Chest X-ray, PA view. Patient: 30 years old, sex F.
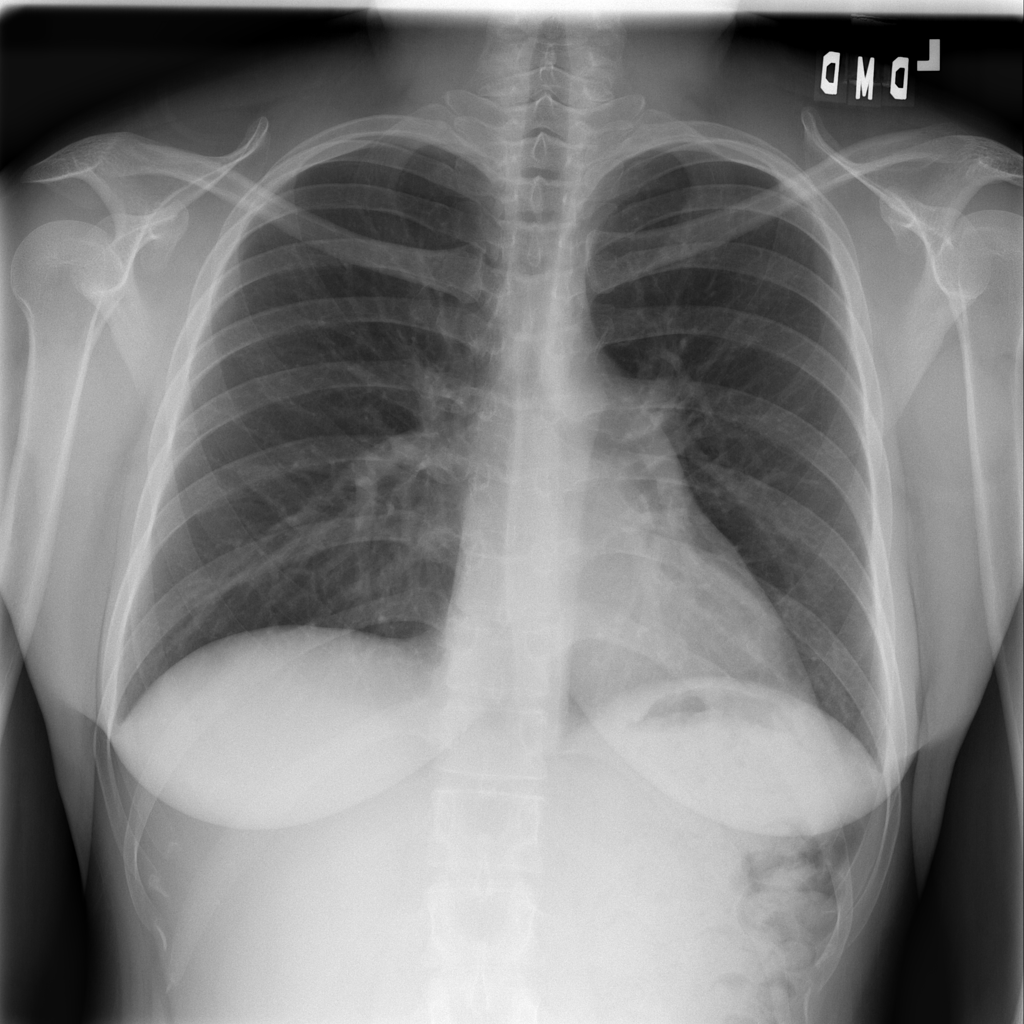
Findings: No Finding